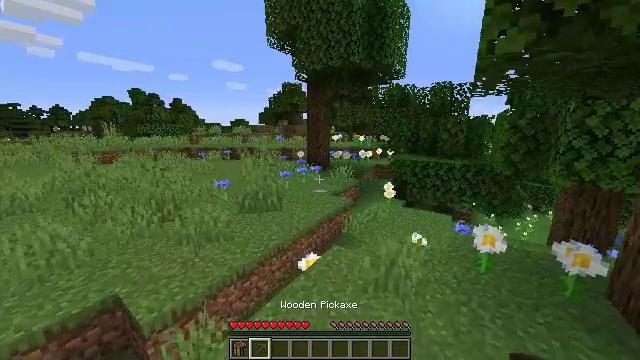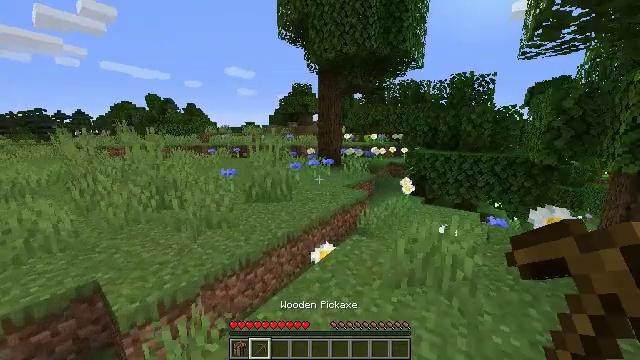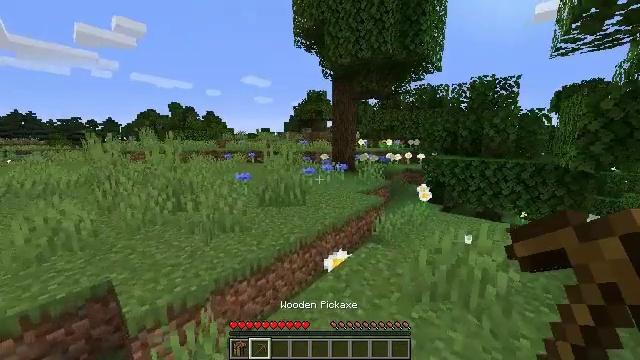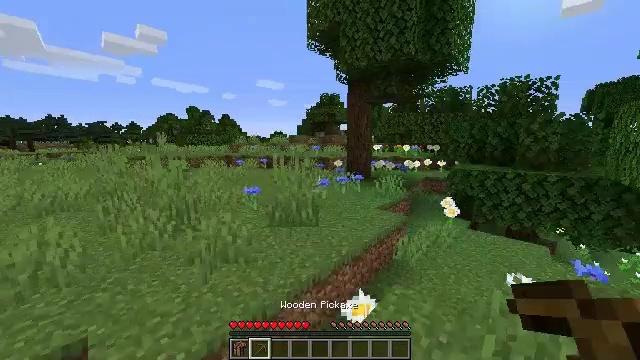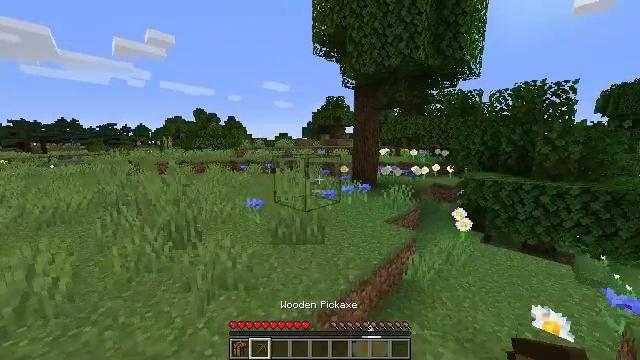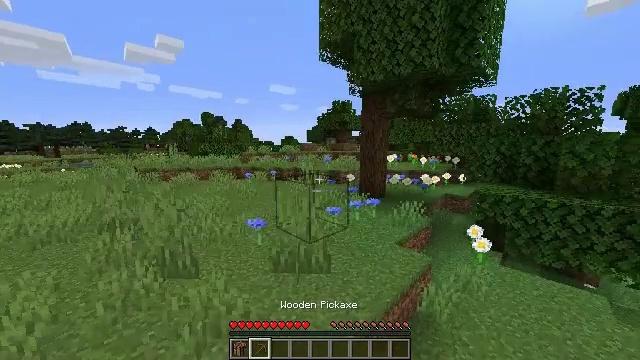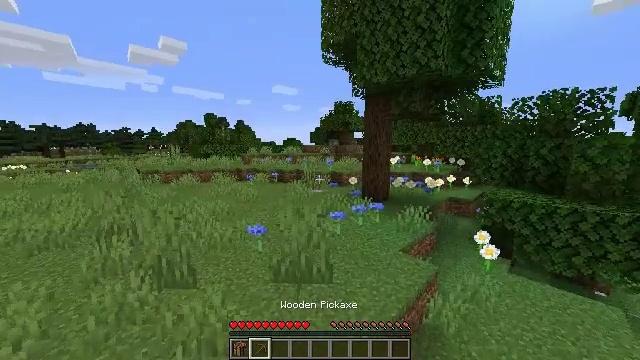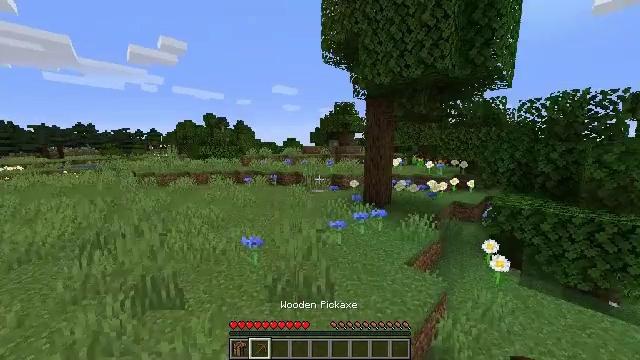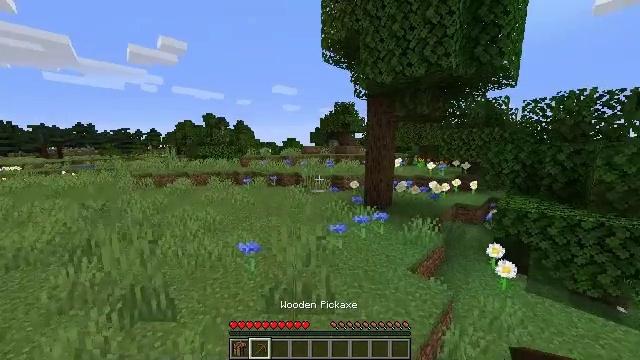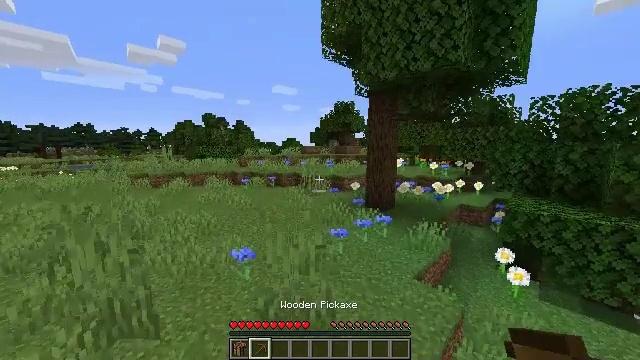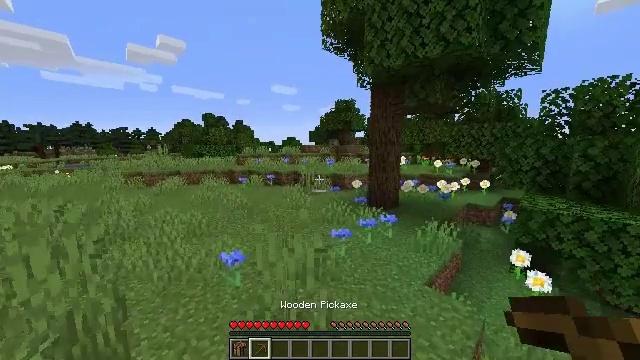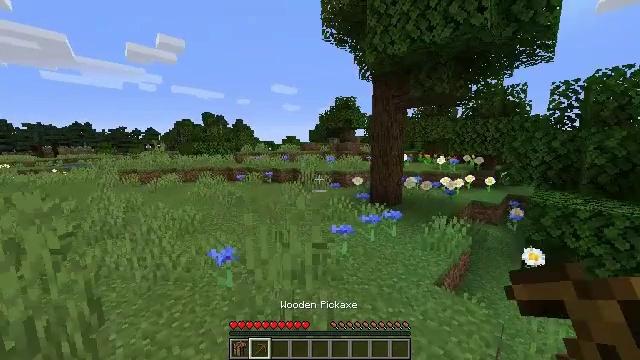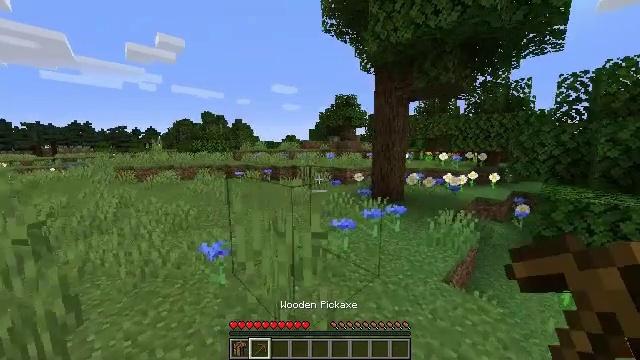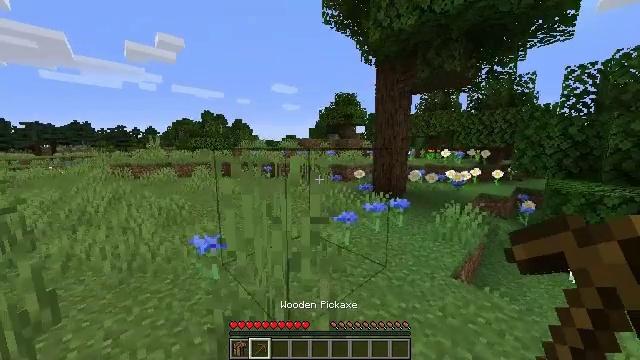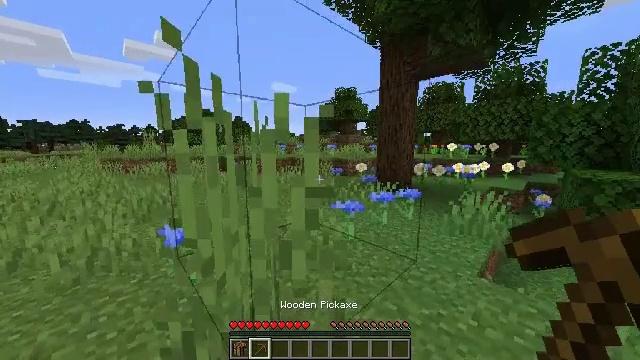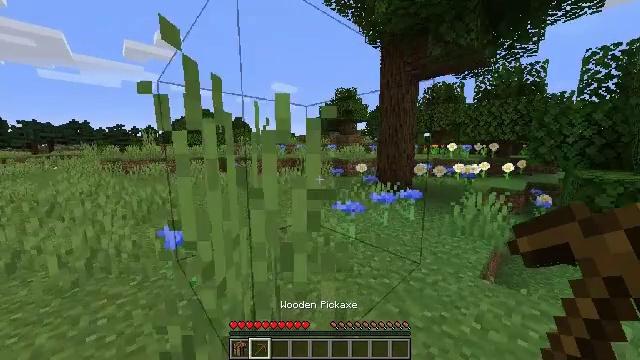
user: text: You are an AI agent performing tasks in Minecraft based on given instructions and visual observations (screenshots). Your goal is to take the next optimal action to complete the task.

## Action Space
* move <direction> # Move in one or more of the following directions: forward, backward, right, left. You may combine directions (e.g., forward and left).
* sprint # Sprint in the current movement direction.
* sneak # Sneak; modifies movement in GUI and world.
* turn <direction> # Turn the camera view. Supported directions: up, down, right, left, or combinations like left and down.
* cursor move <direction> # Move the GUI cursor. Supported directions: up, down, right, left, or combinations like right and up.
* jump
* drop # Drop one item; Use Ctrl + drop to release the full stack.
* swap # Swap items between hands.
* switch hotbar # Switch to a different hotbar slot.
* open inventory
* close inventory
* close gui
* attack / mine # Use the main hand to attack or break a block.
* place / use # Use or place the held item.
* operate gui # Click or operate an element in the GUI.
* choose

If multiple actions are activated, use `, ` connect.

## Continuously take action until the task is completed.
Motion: motion action
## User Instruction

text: Pick up the poppy from the field.
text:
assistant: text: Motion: move forward, sprint, turn left and up, jump
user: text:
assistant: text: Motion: move forward, sprint, turn left and up, jump
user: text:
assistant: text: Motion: move forward, sprint, turn left, jump
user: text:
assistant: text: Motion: move forward, sprint, turn left, jump
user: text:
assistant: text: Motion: move forward, sprint, turn left, jump
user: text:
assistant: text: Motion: move forward, sprint, jump
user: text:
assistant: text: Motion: move forward, sprint, jump
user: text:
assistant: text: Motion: move forward, sprint, jump
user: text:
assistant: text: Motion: move forward, sprint, jump
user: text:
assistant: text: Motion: move forward, sprint, jump
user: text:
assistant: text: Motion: move forward, sprint, jump
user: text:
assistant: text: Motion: move forward, sprint, jump
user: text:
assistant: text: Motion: move forward, sprint, jump
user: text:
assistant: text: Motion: move forward, sprint, jump
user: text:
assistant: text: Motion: move forward, sprint, jump
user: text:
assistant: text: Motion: move forward, sprint, jump
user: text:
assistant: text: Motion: move forward, sprint, jump
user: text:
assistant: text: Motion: move forward, sprint, jump
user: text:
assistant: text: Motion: move forward, sprint, jump
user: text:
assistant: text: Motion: move forward, sprint, jump
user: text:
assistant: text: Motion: move forward, sprint, jump
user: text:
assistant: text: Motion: move forward, sprint, jump
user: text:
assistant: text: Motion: move forward, sprint, jump
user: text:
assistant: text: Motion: move forward, sprint, jump
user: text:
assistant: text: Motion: move forward, sprint, jump
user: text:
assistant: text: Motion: move forward, sprint, jump
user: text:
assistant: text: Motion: move forward, sprint, jump
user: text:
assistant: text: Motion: move forward, sprint, jump
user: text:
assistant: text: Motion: move forward, sprint, jump
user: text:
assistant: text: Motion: move forward, sprint, jump